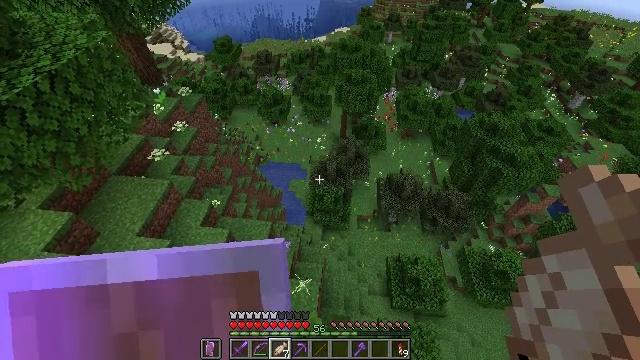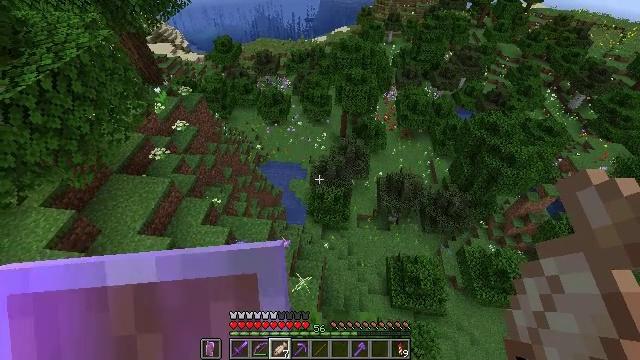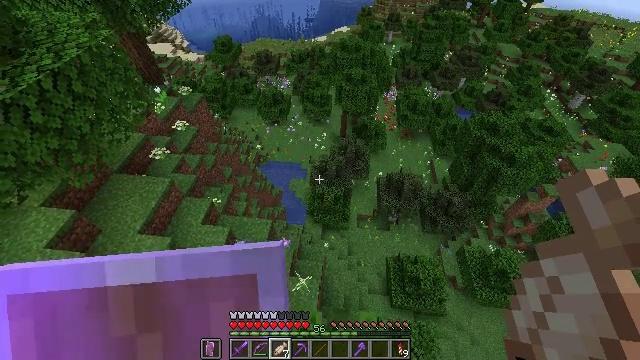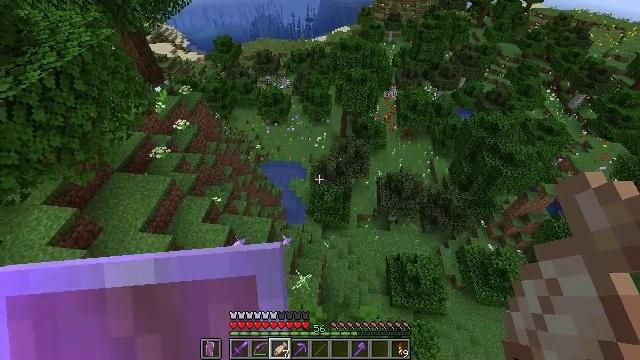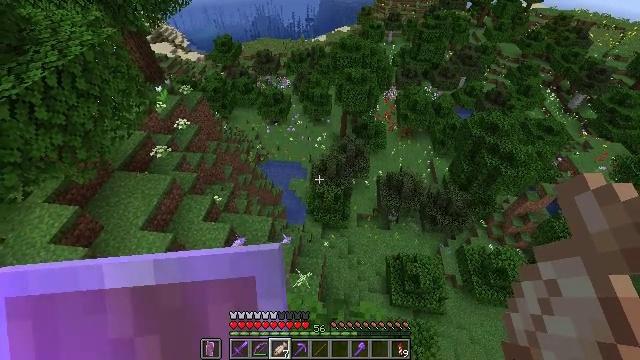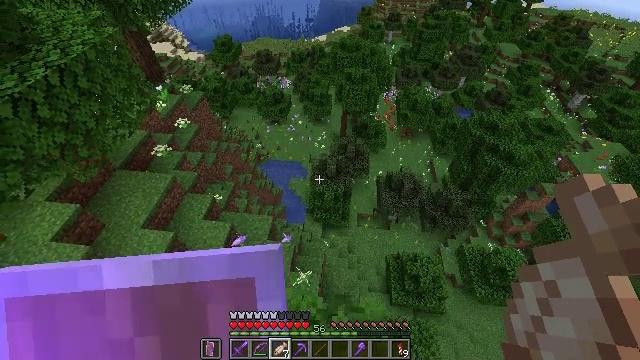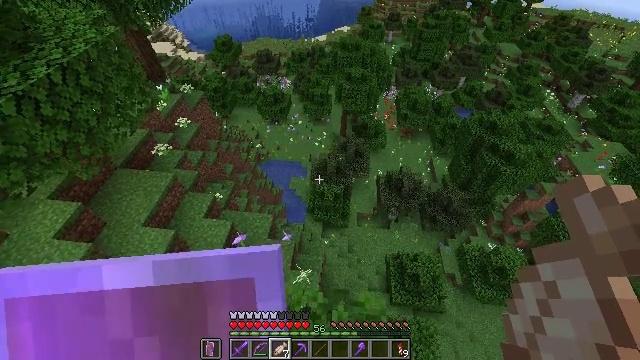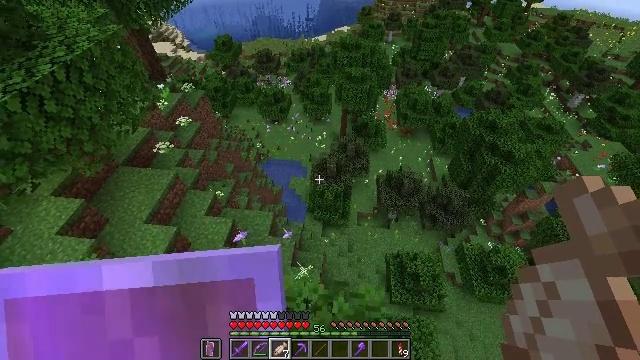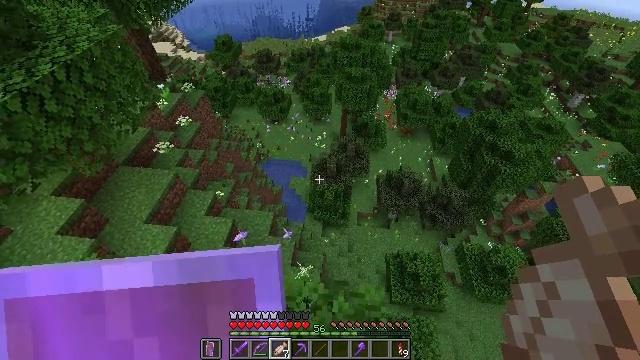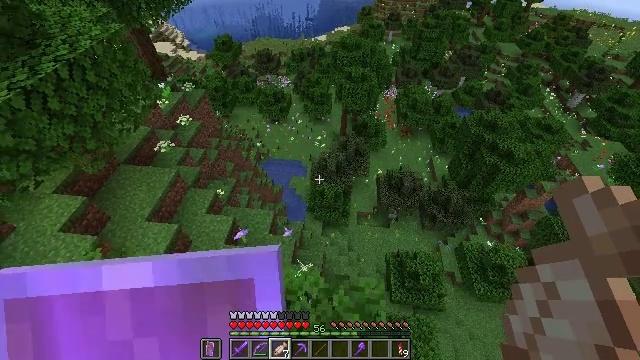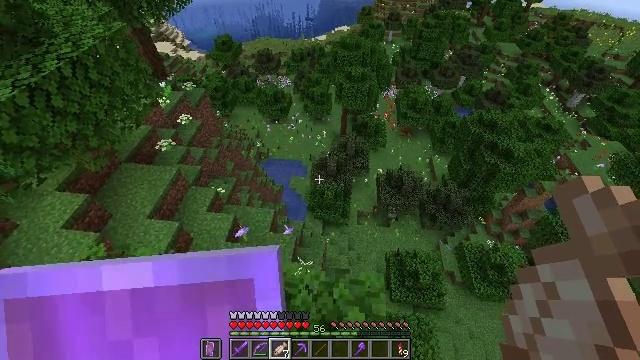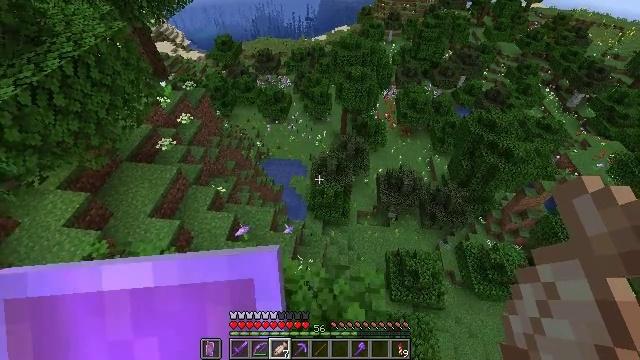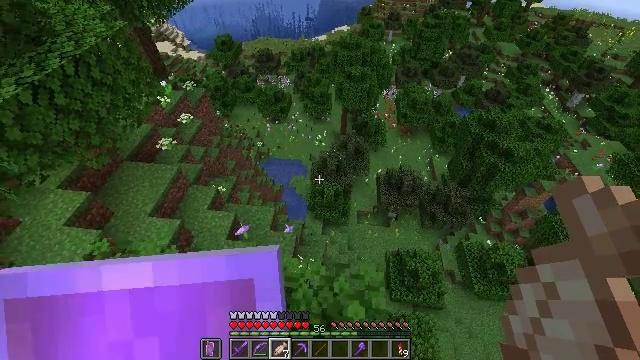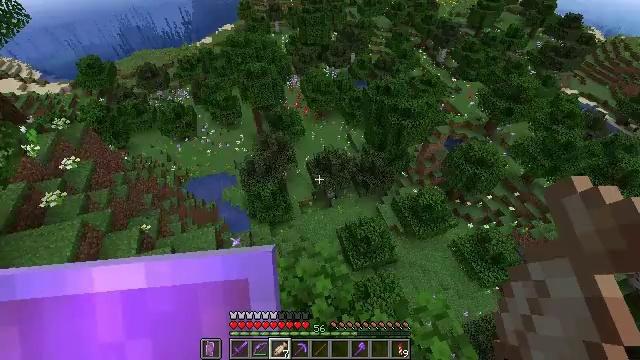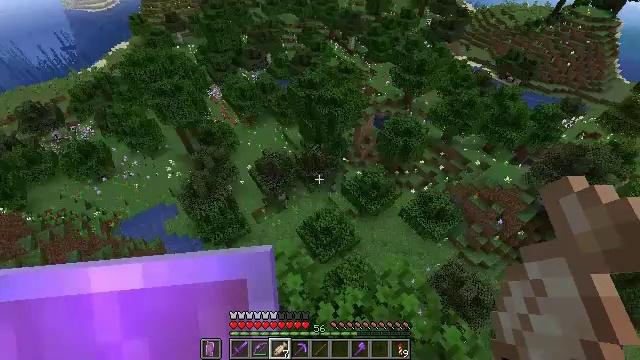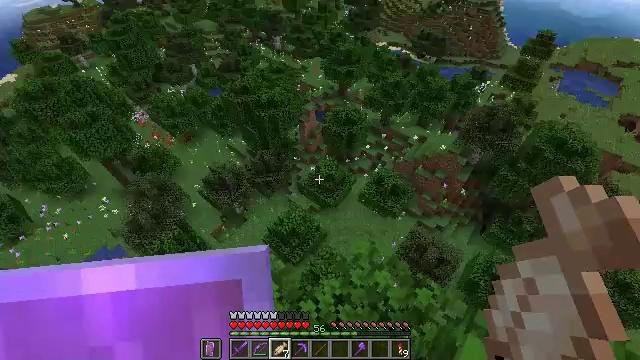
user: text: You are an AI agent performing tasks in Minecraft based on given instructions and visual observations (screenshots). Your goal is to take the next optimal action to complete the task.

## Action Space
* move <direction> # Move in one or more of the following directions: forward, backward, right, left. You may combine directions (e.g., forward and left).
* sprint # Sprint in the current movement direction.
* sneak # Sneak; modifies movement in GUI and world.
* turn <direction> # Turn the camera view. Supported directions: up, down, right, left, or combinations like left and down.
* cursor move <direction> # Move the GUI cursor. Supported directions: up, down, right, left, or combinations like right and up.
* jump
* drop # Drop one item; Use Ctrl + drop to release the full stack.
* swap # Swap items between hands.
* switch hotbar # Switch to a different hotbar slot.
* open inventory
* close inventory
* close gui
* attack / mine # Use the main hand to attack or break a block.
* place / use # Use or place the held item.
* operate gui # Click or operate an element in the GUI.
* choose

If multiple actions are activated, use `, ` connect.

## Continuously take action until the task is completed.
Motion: motion action
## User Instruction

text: Mine oak leaves.
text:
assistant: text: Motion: move back and move right, sneak
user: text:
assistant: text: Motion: move back and move right, sneak
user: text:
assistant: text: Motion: move back and move right, sneak
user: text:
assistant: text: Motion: move back and move right, sneak
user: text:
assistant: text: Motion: move back and move right, sneak
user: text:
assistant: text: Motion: move back and move right, sneak
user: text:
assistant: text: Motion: move back and move right, sneak
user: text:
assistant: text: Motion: move back and move right, sneak
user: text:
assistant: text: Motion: move back and move right, sneak
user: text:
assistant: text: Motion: move back and move right, sneak
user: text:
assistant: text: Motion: move back and move right, sneak
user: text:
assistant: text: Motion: move back and move right, sneak
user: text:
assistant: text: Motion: move back and move right, sneak, turn right and down
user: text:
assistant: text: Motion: move back and move right, sneak, turn right
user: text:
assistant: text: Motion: move right, sneak, turn right
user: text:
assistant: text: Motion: move right, sneak, turn right and up
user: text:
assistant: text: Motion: move right, sneak
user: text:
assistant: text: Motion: move right, sneak
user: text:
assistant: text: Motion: move forward, sneak
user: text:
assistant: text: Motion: move forward, sneak
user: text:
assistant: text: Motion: move forward, sneak
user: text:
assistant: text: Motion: move forward, sneak
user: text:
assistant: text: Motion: move forward, sneak
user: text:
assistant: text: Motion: move forward, sneak
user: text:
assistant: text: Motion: move forward, sneak
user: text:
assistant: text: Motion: move forward and move right, sneak
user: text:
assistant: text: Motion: move forward and move right, sneak
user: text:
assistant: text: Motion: move forward and move right, sneak
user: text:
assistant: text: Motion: move forward and move right, sneak
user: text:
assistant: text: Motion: move forward and move right, sneak